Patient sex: F
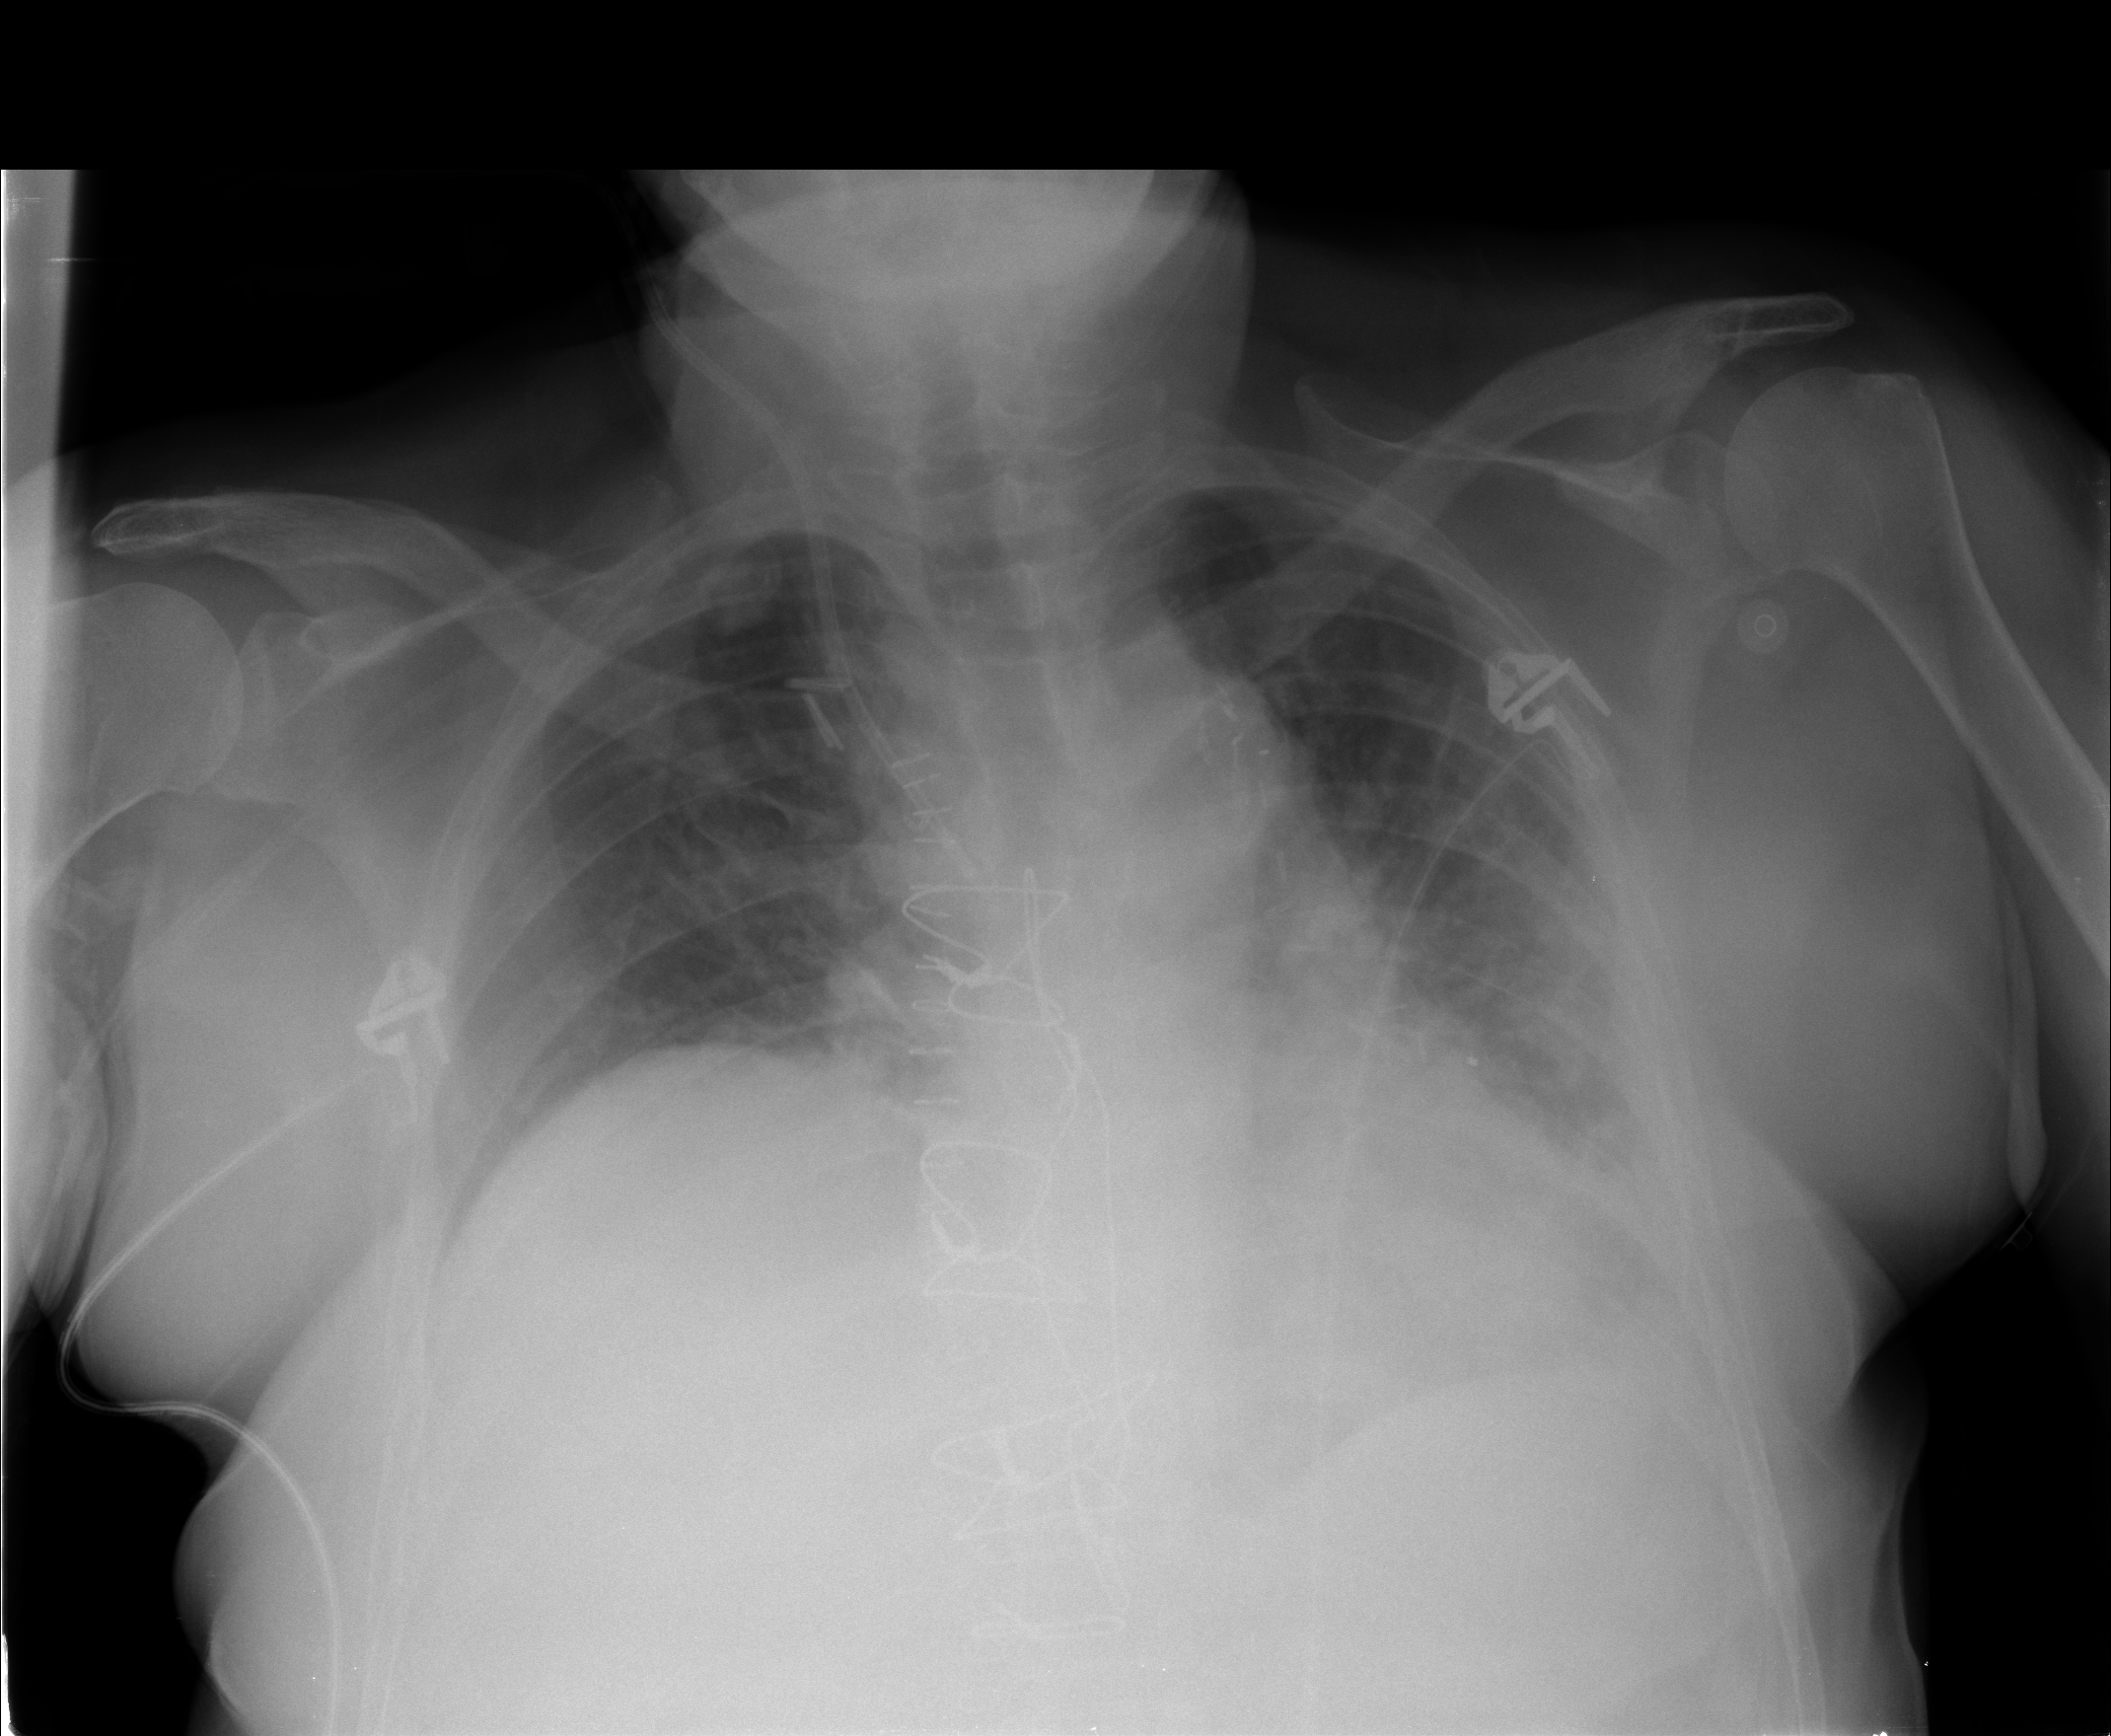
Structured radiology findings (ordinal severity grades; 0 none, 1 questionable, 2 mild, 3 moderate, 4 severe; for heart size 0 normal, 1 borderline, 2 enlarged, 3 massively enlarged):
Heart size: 1
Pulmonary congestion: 2
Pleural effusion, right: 0
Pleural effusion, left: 0
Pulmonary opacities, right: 0
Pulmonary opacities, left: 2
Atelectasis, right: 2
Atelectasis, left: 2